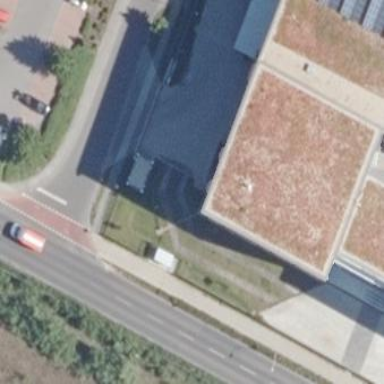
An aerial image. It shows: Part of building.